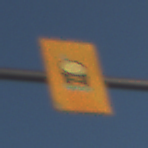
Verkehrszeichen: FahrzeugeMitWassergefaehrdenderLadungOhnePfeilsymbol
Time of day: MorningAfternoon
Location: Outdoor (Nature)
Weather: Clear
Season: Winter
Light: Natural